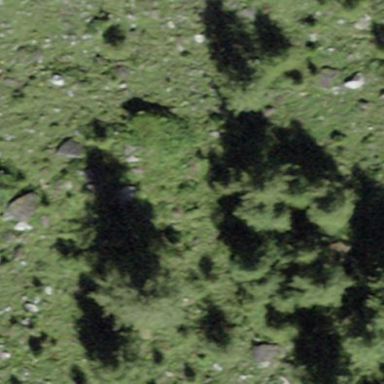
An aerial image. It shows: Forest area.